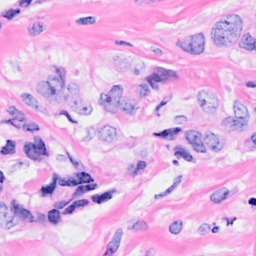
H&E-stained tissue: Breast